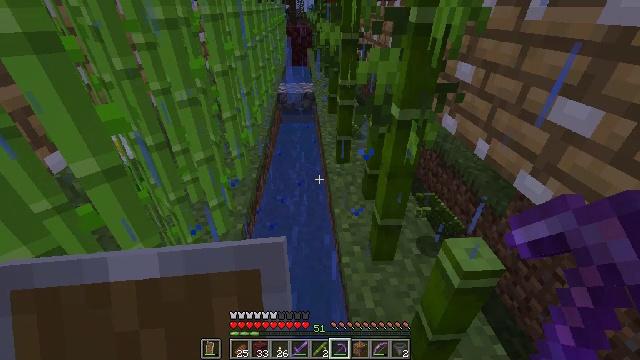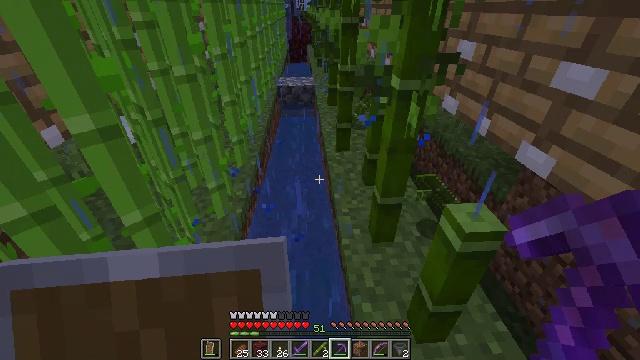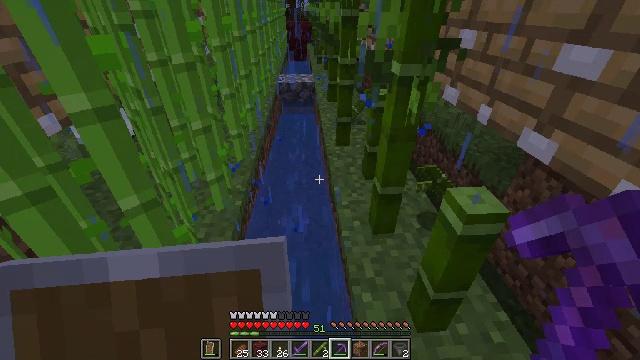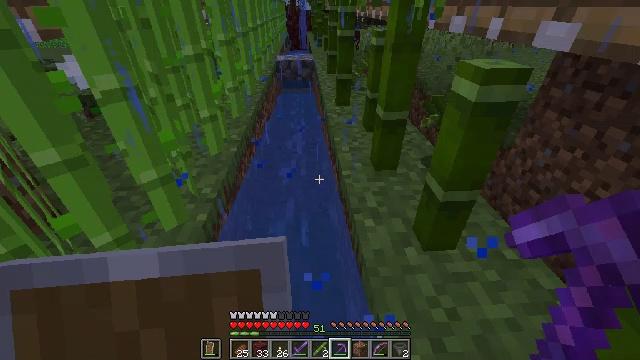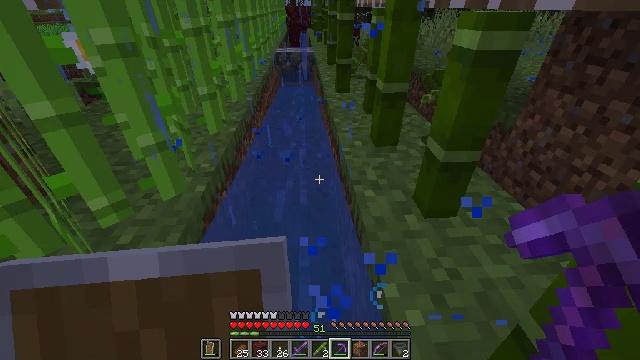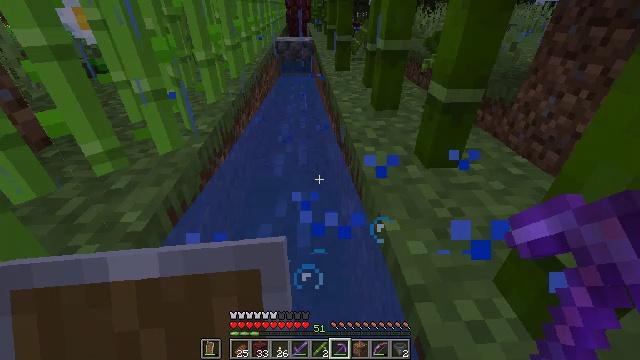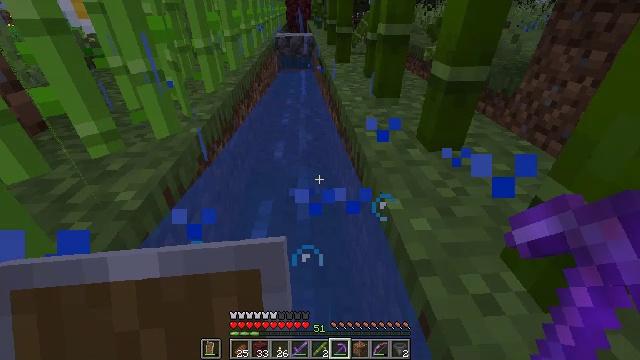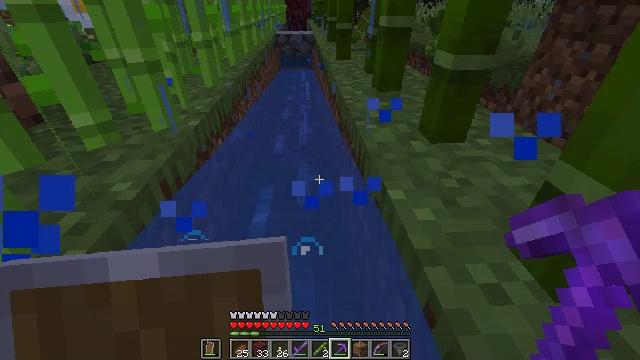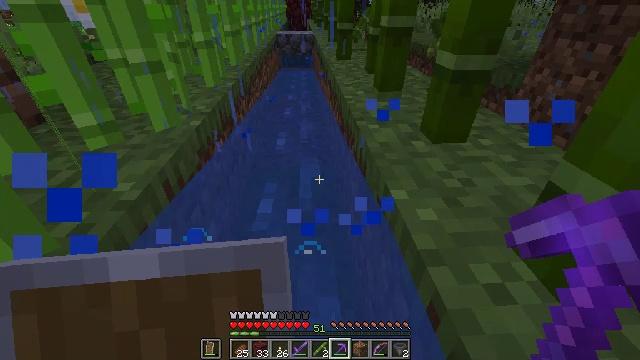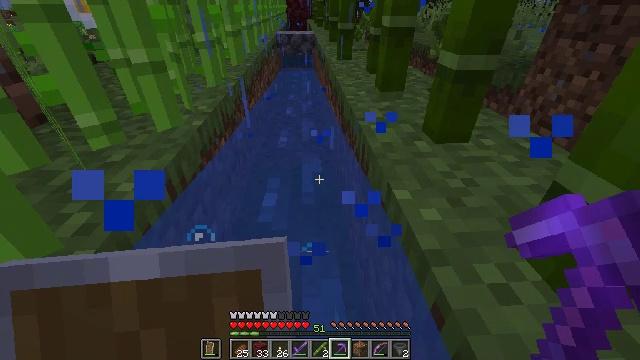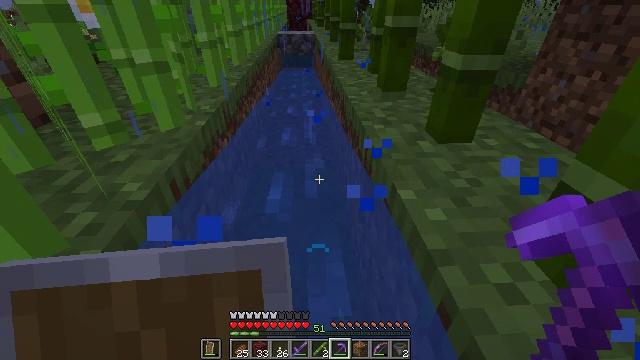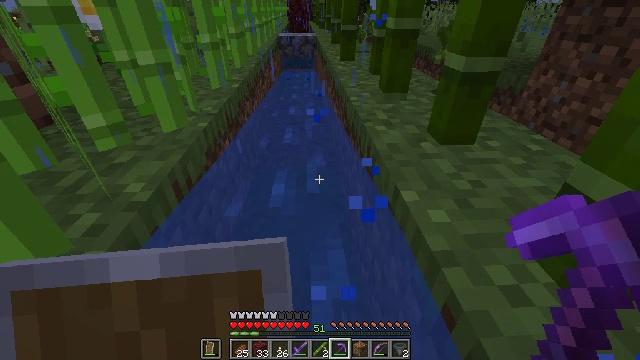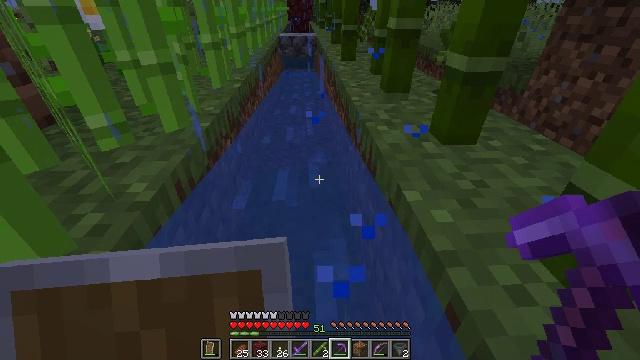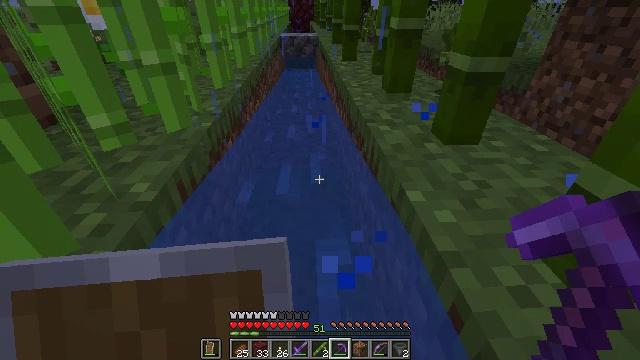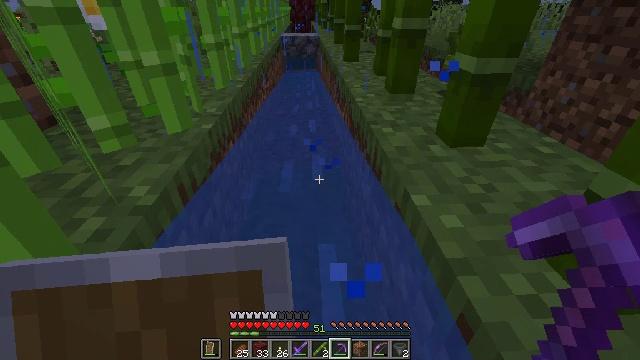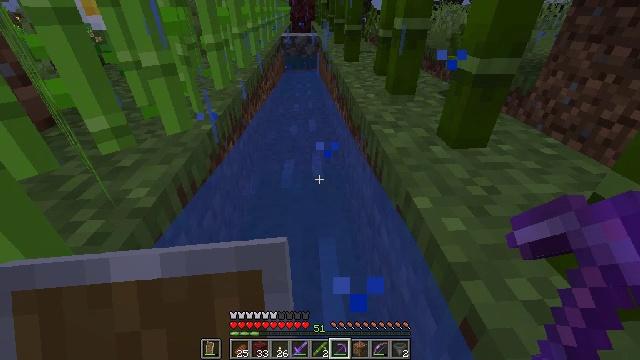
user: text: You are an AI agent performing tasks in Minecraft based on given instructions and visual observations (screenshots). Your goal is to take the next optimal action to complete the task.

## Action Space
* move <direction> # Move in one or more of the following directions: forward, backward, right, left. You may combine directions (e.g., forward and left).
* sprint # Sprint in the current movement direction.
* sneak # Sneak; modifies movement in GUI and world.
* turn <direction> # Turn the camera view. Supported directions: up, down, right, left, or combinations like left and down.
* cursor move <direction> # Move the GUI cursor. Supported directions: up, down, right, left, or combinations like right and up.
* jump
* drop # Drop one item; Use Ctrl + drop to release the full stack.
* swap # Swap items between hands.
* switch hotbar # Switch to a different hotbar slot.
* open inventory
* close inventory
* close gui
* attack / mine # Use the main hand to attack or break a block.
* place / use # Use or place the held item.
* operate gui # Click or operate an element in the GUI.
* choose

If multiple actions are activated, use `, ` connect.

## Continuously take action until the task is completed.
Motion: motion action
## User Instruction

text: Remove a bamboo from the inventory.
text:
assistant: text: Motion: move back
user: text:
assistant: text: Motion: move back
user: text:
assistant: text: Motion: move back
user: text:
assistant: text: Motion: move back
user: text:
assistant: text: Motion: move back
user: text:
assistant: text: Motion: move back
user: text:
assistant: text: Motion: move back
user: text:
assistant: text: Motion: move back
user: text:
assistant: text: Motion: move back
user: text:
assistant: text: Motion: move back
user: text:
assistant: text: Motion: move back
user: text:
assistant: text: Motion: move back
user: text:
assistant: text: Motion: no_op
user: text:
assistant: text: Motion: no_op
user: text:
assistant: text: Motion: no_op
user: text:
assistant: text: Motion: no_op
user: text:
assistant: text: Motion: turn right
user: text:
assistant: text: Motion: turn right
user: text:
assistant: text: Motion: turn right
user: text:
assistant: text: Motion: move right, turn right
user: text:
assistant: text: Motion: move right, turn right, jump
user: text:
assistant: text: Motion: move right, turn right, jump
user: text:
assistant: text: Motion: move right, turn right, jump
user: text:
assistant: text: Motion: move right, turn right, jump
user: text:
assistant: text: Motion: move right, jump
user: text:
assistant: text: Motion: move right, jump
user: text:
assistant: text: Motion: move right, jump
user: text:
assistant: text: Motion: move forward and move right, jump
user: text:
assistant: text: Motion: move forward and move right, jump
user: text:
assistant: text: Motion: move forward and move right, jump